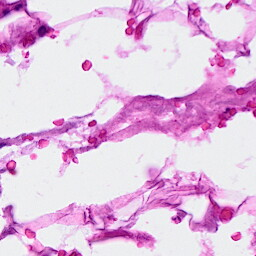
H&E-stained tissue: Breast